Question: I am trying to create a bar with a gradient in core plot. I have the following code:
'''
UIImage *img = [UIImage imageNamed:@"orange_bar_graph"];
CPTImage *image = [CPTImage imageWithCGImage:img.CGImage];
image.tiled = NO;
CPTFill *areaFill = [CPTFill fillWithImage:image];
CPTBarPlot *plotOne = [[CPTBarPlot alloc] init];
plotOne.fill = areaFill;
plotOne.identifier = identifer[@"plotOne"];
'''
However when I run the application it just shows the outline of the bars and the fill image is not being shown:

If I place it breaks points it shows that the image is created successfully and that the variable areaFill is not nil.
I did a post a while back where I had this similar code working. Here I use imageForPNGFile but that was just returning nil when trying it here: <URL>
However I can't seem to get it to work here.
Edit:
I have just ran this on the iPad 2 simulator and it works as expected. However when running on the iPad Air simulator it doesn't work.
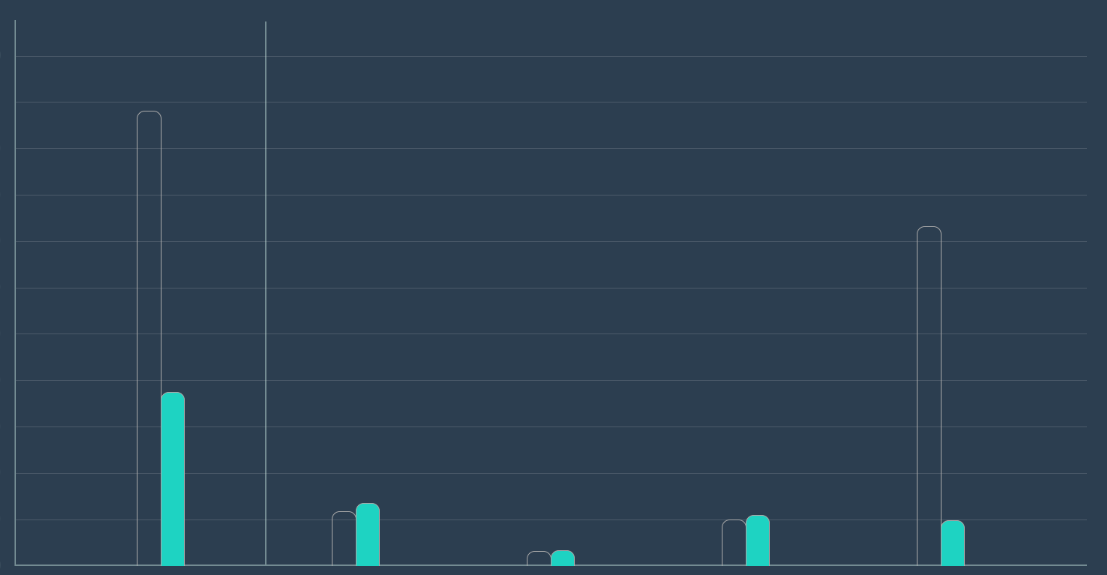
Answer: Set the 'scale' of the image.
'''
CPTImage *image = [CPTImage imageWithCGImage:img.CGImage scale:img.scale];
'''
If you're using the latest Core Plot code (after release 1.5.1), you can load the image directly:
'''
CPTImage *image = [CPTImage imageNamed:@"orange_bar_graph"];
'''